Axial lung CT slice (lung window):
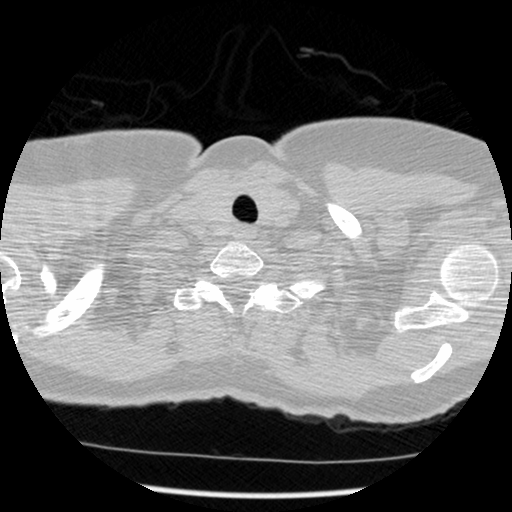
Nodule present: no